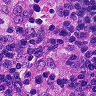
Metastatic tissue present: no